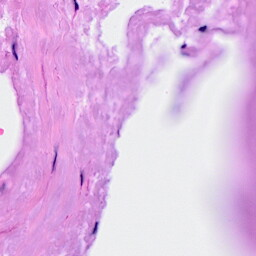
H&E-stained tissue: Breast